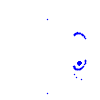
Particle: kaon